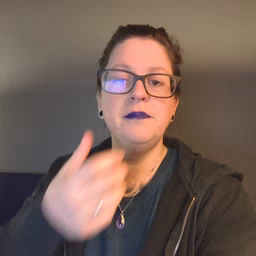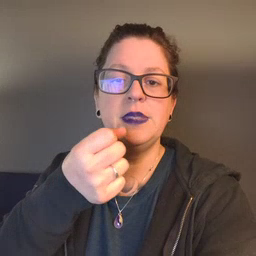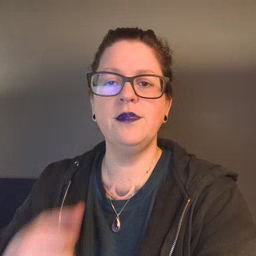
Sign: milk